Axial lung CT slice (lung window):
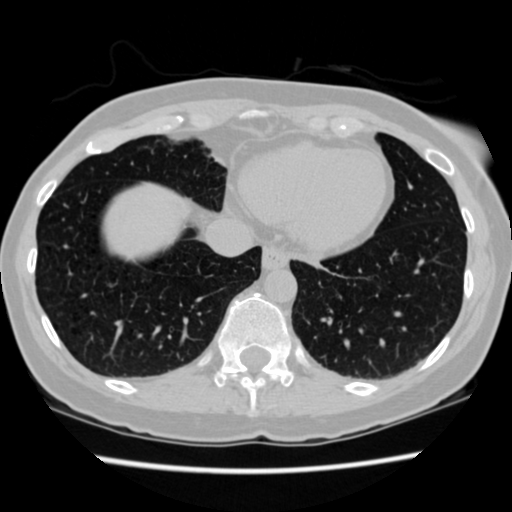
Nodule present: no